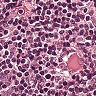
Metastatic tissue present: no